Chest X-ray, AP view. Patient: 52 years old, sex M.
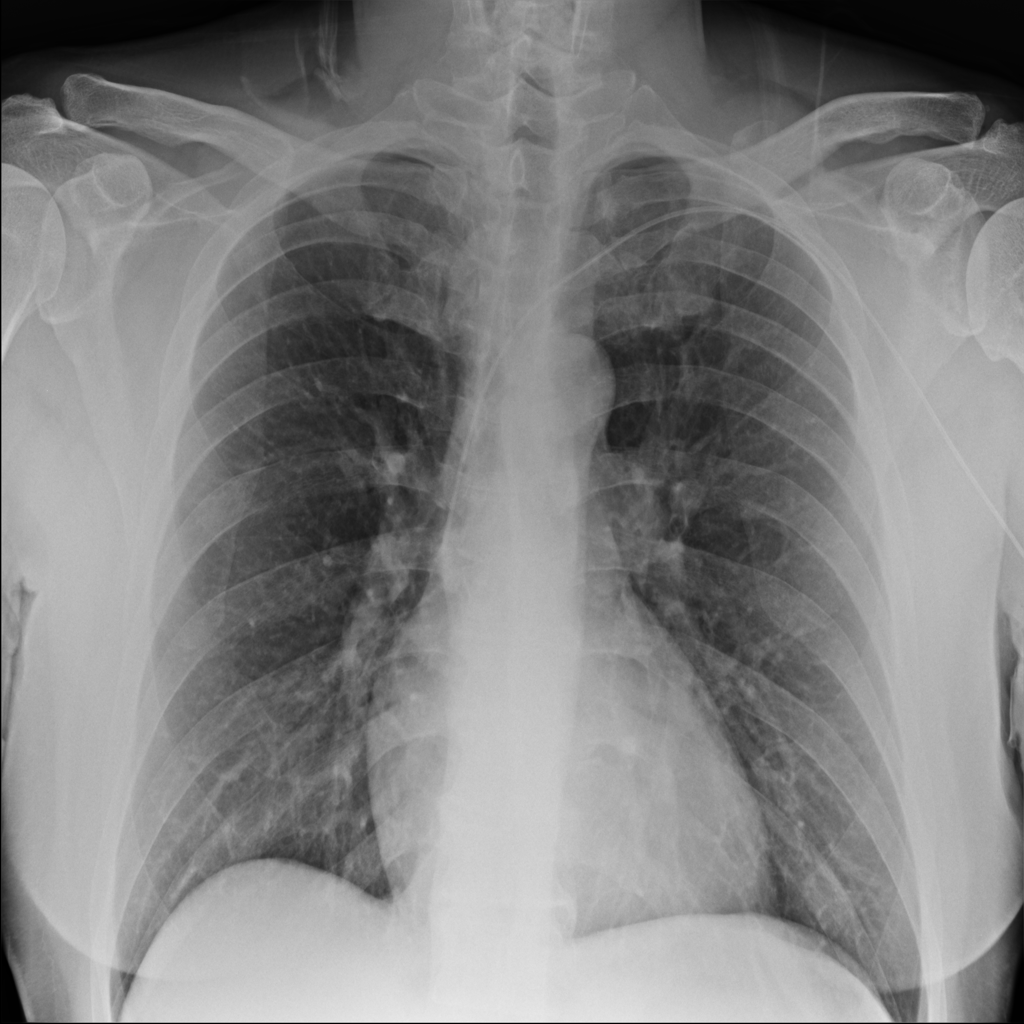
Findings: No Finding